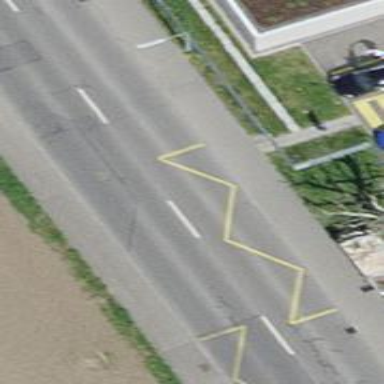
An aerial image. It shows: Bus stop with designated public transport stop position.